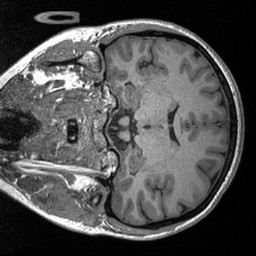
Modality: T1w
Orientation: coronal
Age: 27
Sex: female